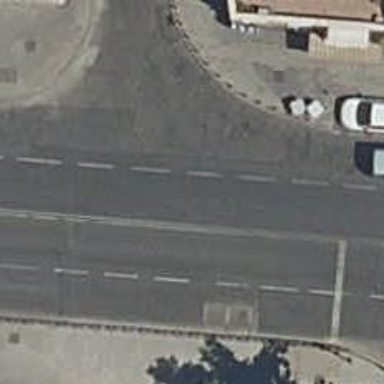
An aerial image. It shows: Road with traffic signals.